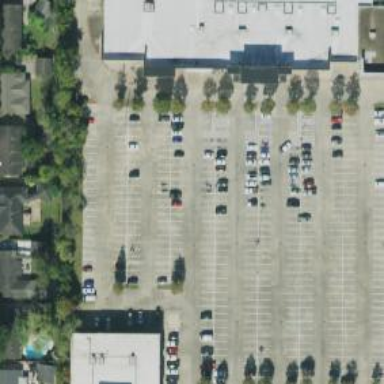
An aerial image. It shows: Parking space is available.